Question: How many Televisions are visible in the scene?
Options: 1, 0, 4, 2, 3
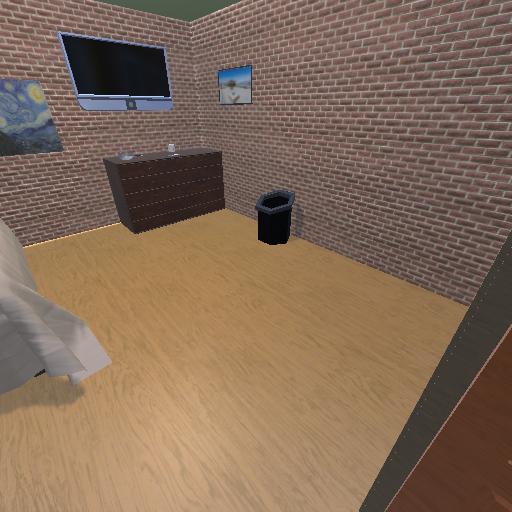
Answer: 1